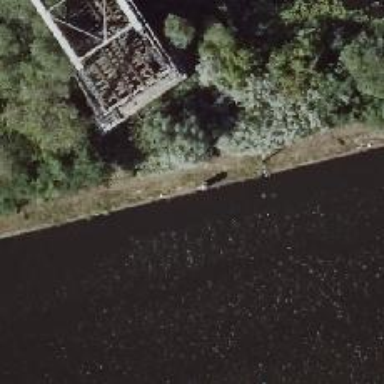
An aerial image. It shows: Abandoned historic railway with electrified contact line.